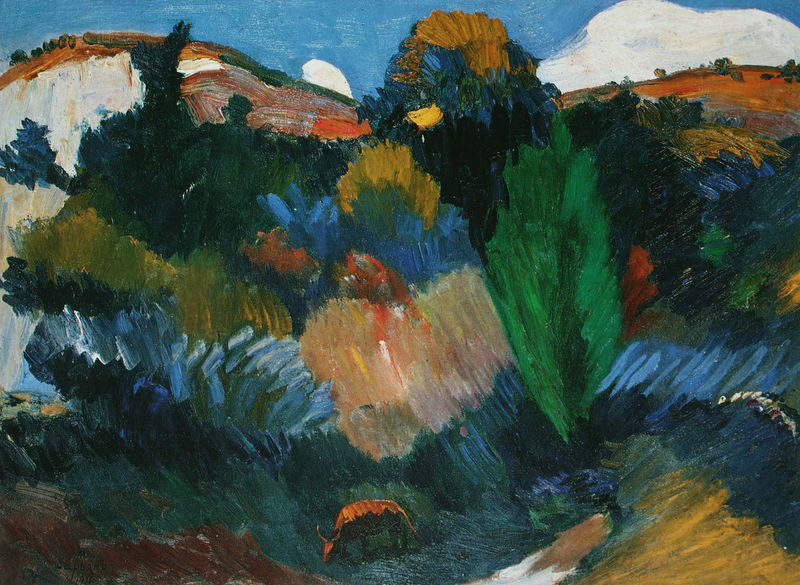
Titel: Grüne Schlucht
Künstler: Martiros Sarjan
Standort: St. Petersburg
Institution: Russisches Museum
Schlagwörter: baum, berg, blau, felsen, himmel, meer, weiß, wolken, bäume, gelb, grün, landschaft, ocker, braun, bunt, hund, tier, wiese, wolke, bild, felder, hügel, natur, norden, busch, büsche, gebüsch, tal, wald, ansicht, abstrakt, berge, farben, kuh, rind, sturm, impression, schaf, verschwommen, hirsch, reh, pinselstriche, bulle, stier, blau rot, blaue impressionen, grast, villa im park